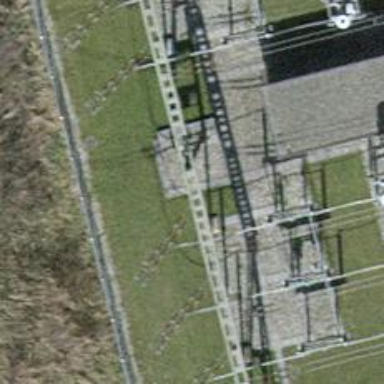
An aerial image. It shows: Power line is depicted.